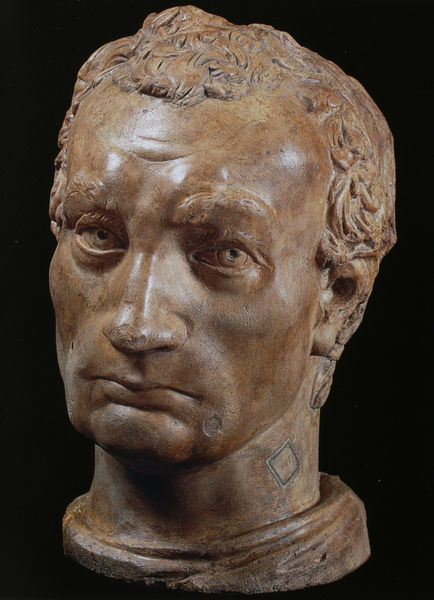
Titel: Haupt von Gattamelata
Künstler: Donatello
Standort: Padua
Institution: Universität, Museum für Archäologie und Kunst
Schlagwörter: kopf, mann, schatten, weiß, braun, frisur, haar, hintergrund, holz, licht, marmor, mund, nase, ohr, profil, schwarz, stirn, zeichen, blick, karo, hemd, jung, augen, falten, gesicht, kragen, mensch, sockel, stein, bildnis, hals, portrait, porträt, auge, figur, haare, kutte, person, augenbrauen, kinn, lippen, locken, ohren, traurig, rund, keramik, skulptur, wangen, wellen, papier, backen, ausdruck, king, red, white, collar, face, falte, hair, nose, old, ernst, streng, brauen, büste, glanz, brown, wooden, socke, bildhauerei, bronze, glatt, plastik, plinthe, poliert, wange, augenbraue, foto, fotografie, knochen, markant, portait, stirnfalten, stempel, pupille, stirnfalte, löcher, rom, schnitzerei, photo, raute, jüngling, körperschatten, wood, wangenknochen, junger mann, sad, farbfoto, antik, classic, classical, man, roman, stone, griechisch, backe, ear, head, young, griechenland, miene, eyes, male, siegel, gips, männerkopf, bust, guss, schmallippig, chin, mouth, glasiert, quadrat, viereck, sculpture, statue, geschnitzt, lied, römisch, bronzeguss, marble, emperor, royal, ancient, cheeks, neck, rome, square, schwatz, ears, terrakotta, aufkleber, circle, eye, lips, stare, cheek, wide, exponat, artifact, carving, pupulle, tan, forehead, backenknochen, eyebrow, forhead, tätowierung, enttäuscht, greco-roman, greece, socel, serious, defekte, kinnfalte, ohe, plastick, naase, frown, eyelashes, thoughtful, wrinkle, detailed, ton, auguistus, kaiser, museum, chip, brows, carved, throat, short hair, carve, heair, chipped, tilted, damage, polished, pupils, lashes, kopf mann ernst streng stein metall holz rechteck, incised, emperoro, 눈썹, 사람얼굴, 눈동자, 파마머리, 귓구멍, 무표정한 사람, 이마에 주름, 볼살이 없다, 누군가를 째려보는 것같다, 엠자 이마', 광대